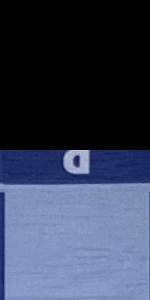
Label: Empty